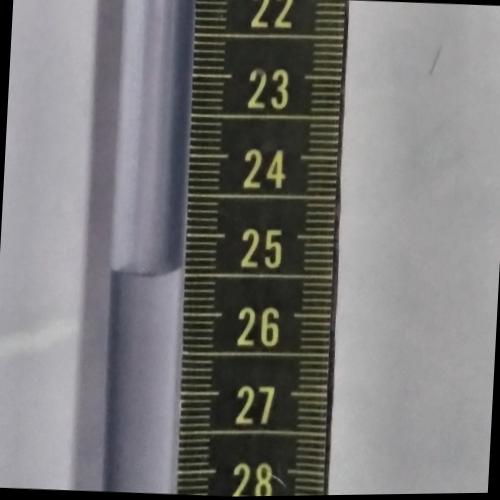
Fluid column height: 25.4 cm